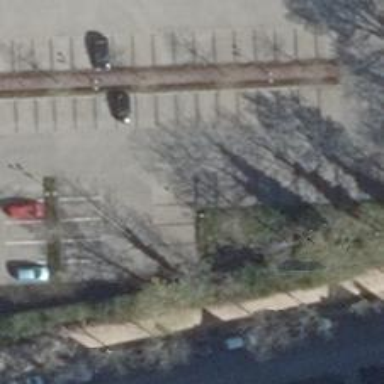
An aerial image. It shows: Parking aisle designated as service road.